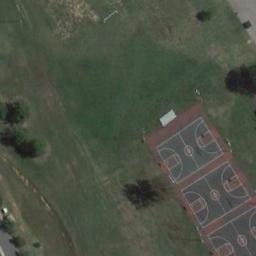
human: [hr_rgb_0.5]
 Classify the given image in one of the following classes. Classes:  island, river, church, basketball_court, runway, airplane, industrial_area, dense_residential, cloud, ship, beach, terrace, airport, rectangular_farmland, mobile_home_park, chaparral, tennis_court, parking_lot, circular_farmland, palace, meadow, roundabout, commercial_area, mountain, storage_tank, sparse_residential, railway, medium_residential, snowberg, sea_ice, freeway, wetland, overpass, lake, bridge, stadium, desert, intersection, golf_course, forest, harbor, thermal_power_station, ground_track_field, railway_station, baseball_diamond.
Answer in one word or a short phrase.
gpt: basketball_court